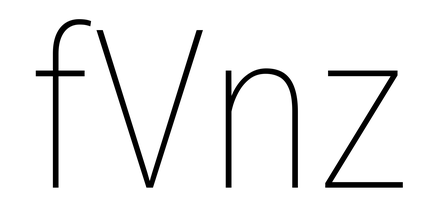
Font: Roboto_Condensed_Thin